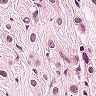
Metastatic tissue present: yes